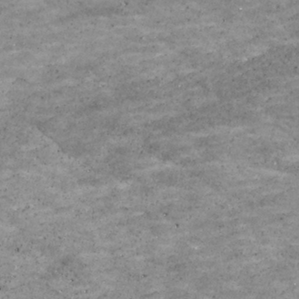
Label: non_frost